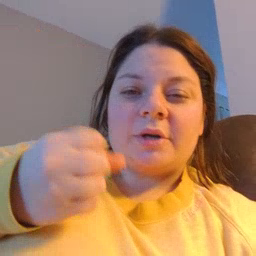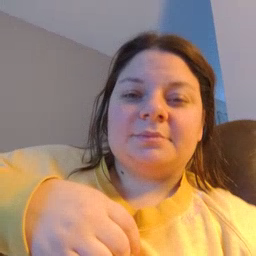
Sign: drawer